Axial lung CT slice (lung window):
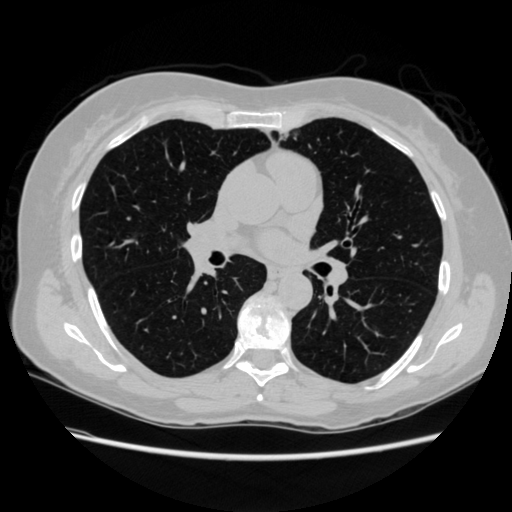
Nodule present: no